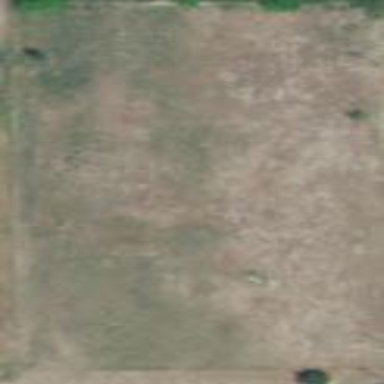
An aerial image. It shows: Beautiful prairie with lush grassland.